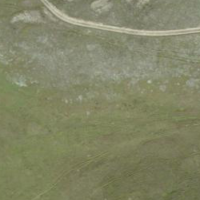
EUNIS habitat code: 26
Species observed at this site:
Aster alpinus